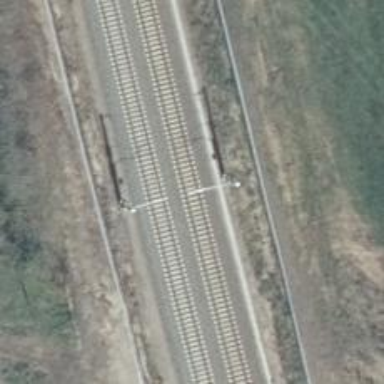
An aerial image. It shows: Railway milestone with catenary mast.